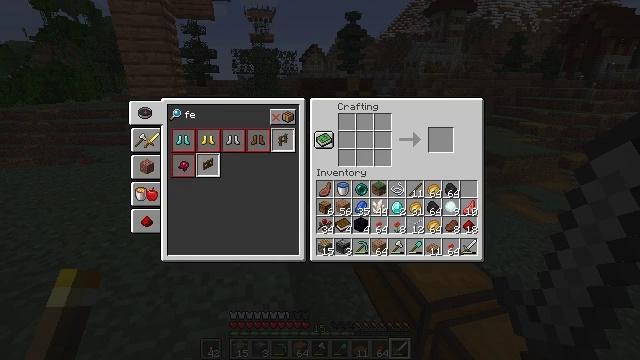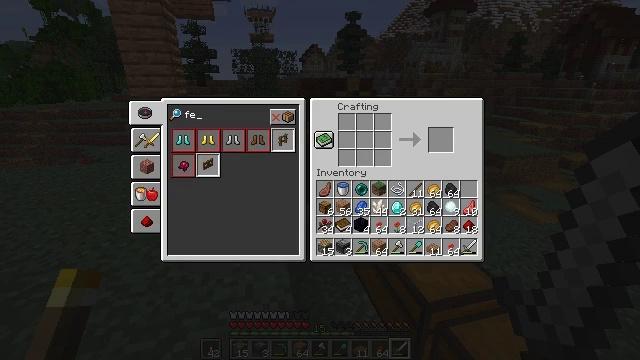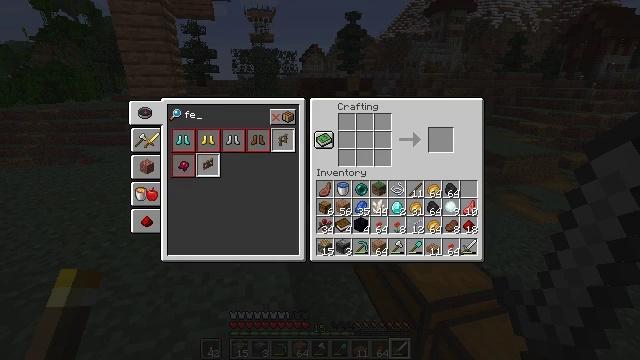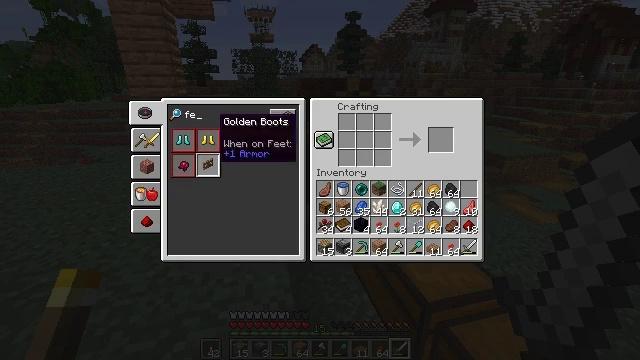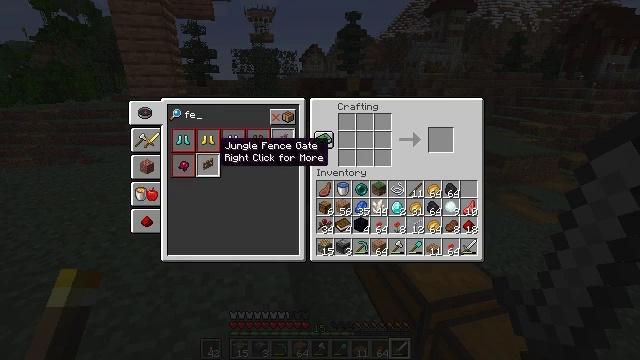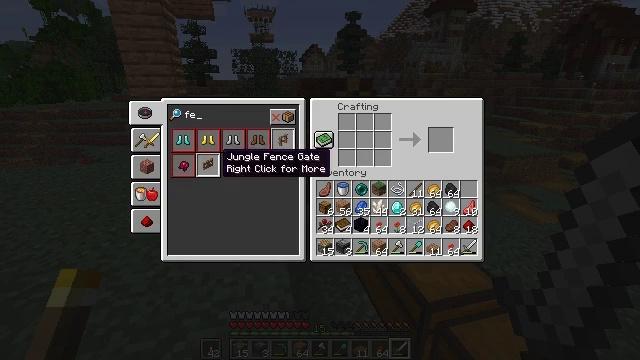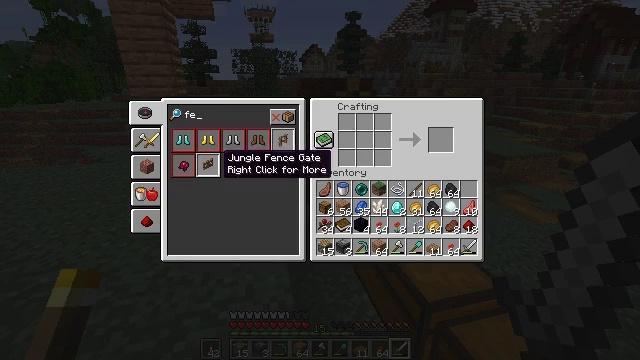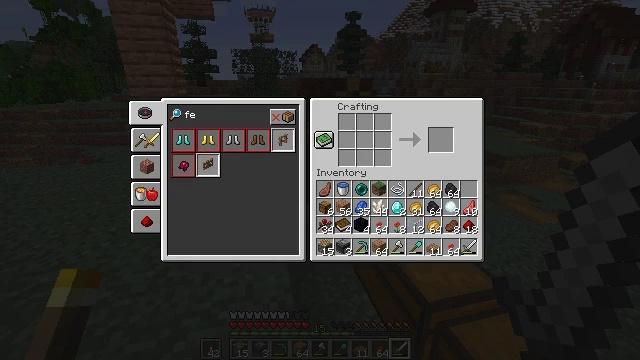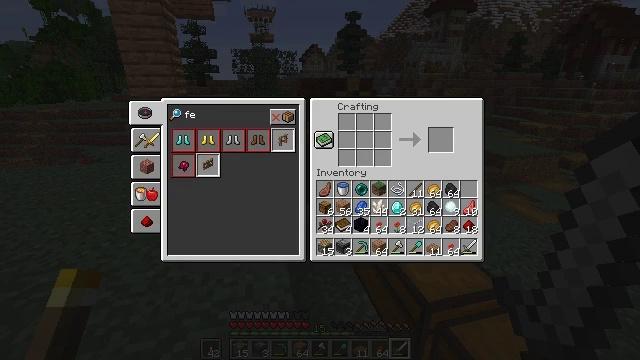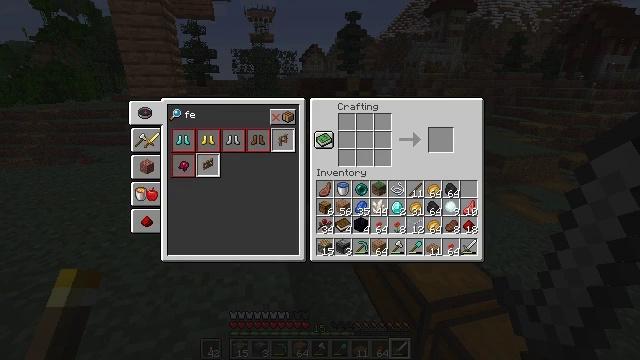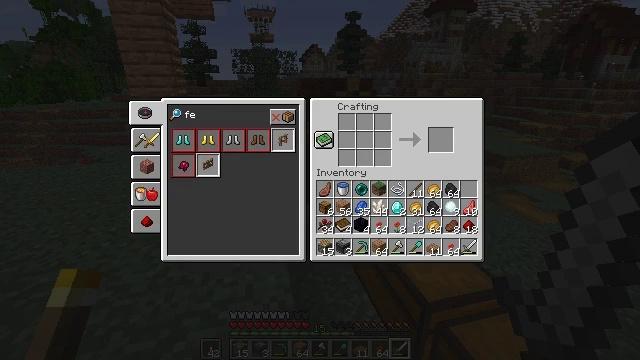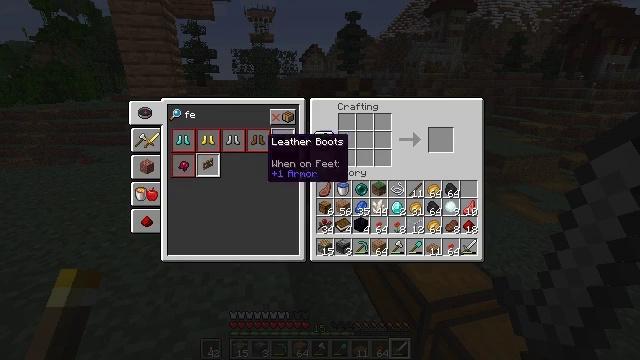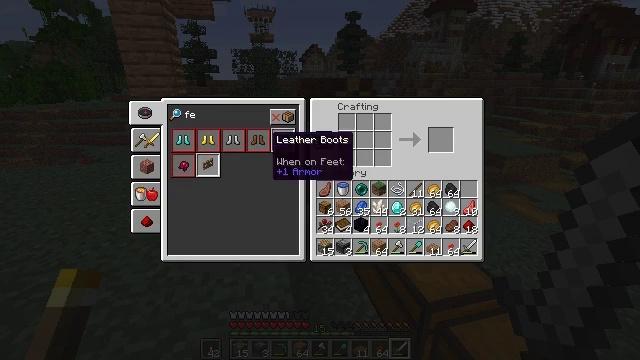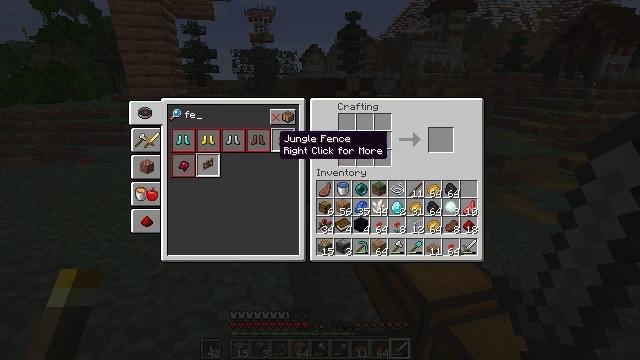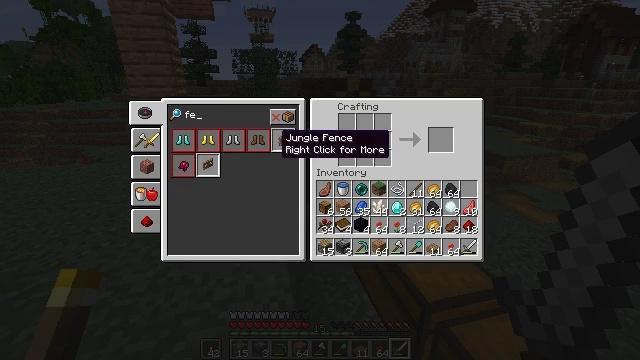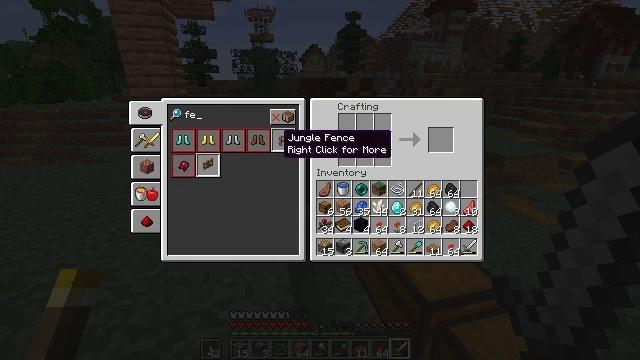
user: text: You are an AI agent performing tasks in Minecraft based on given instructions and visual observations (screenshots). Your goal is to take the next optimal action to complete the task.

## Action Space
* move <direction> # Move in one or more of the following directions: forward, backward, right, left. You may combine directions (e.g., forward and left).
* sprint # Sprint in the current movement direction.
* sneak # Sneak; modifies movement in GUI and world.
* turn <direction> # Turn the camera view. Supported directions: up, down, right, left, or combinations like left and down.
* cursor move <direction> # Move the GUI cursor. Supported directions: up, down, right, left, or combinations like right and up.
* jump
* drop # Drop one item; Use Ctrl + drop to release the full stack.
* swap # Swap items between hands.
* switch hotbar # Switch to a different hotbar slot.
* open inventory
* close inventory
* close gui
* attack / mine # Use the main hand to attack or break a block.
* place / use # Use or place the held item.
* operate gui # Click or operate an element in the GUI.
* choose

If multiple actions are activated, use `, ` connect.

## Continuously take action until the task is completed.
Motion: motion action
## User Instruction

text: Combine jungle planks and sticks at the crafting table to create a jungle fence.
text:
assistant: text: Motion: no_op
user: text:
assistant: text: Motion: no_op
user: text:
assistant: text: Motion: cursor move down
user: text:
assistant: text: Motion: cursor move down
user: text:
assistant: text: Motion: cursor move down
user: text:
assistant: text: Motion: no_op
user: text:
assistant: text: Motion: cursor move right
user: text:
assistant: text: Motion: cursor move right
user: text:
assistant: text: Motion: no_op
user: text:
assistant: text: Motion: no_op
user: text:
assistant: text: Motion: no_op
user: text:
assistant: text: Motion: no_op
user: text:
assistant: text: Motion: no_op
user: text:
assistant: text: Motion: no_op
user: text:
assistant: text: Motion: no_op
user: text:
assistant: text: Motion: no_op
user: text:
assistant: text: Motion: no_op
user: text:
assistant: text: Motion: sneak
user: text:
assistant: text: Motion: sneak
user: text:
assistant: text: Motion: sneak
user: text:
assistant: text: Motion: sneak
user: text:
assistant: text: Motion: sneak
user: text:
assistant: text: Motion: sneak, choose
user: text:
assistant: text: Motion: sneak, choose
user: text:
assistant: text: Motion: sneak, choose
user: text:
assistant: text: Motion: sneak
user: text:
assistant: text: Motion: sneak
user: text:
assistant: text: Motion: sneak
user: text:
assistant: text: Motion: sneak
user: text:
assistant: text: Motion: sneak, operate gui